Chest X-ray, PA view. Patient: 27 years old, sex M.
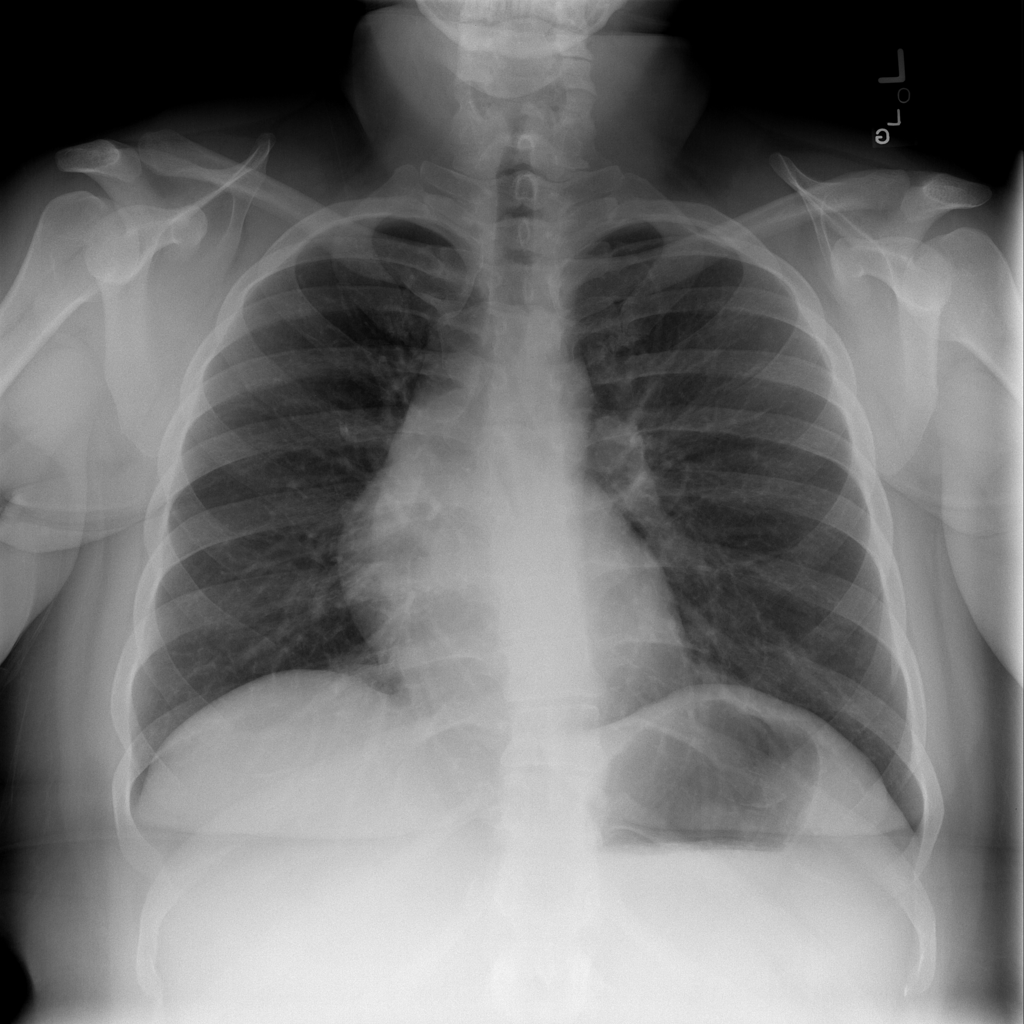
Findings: No Finding